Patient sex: F
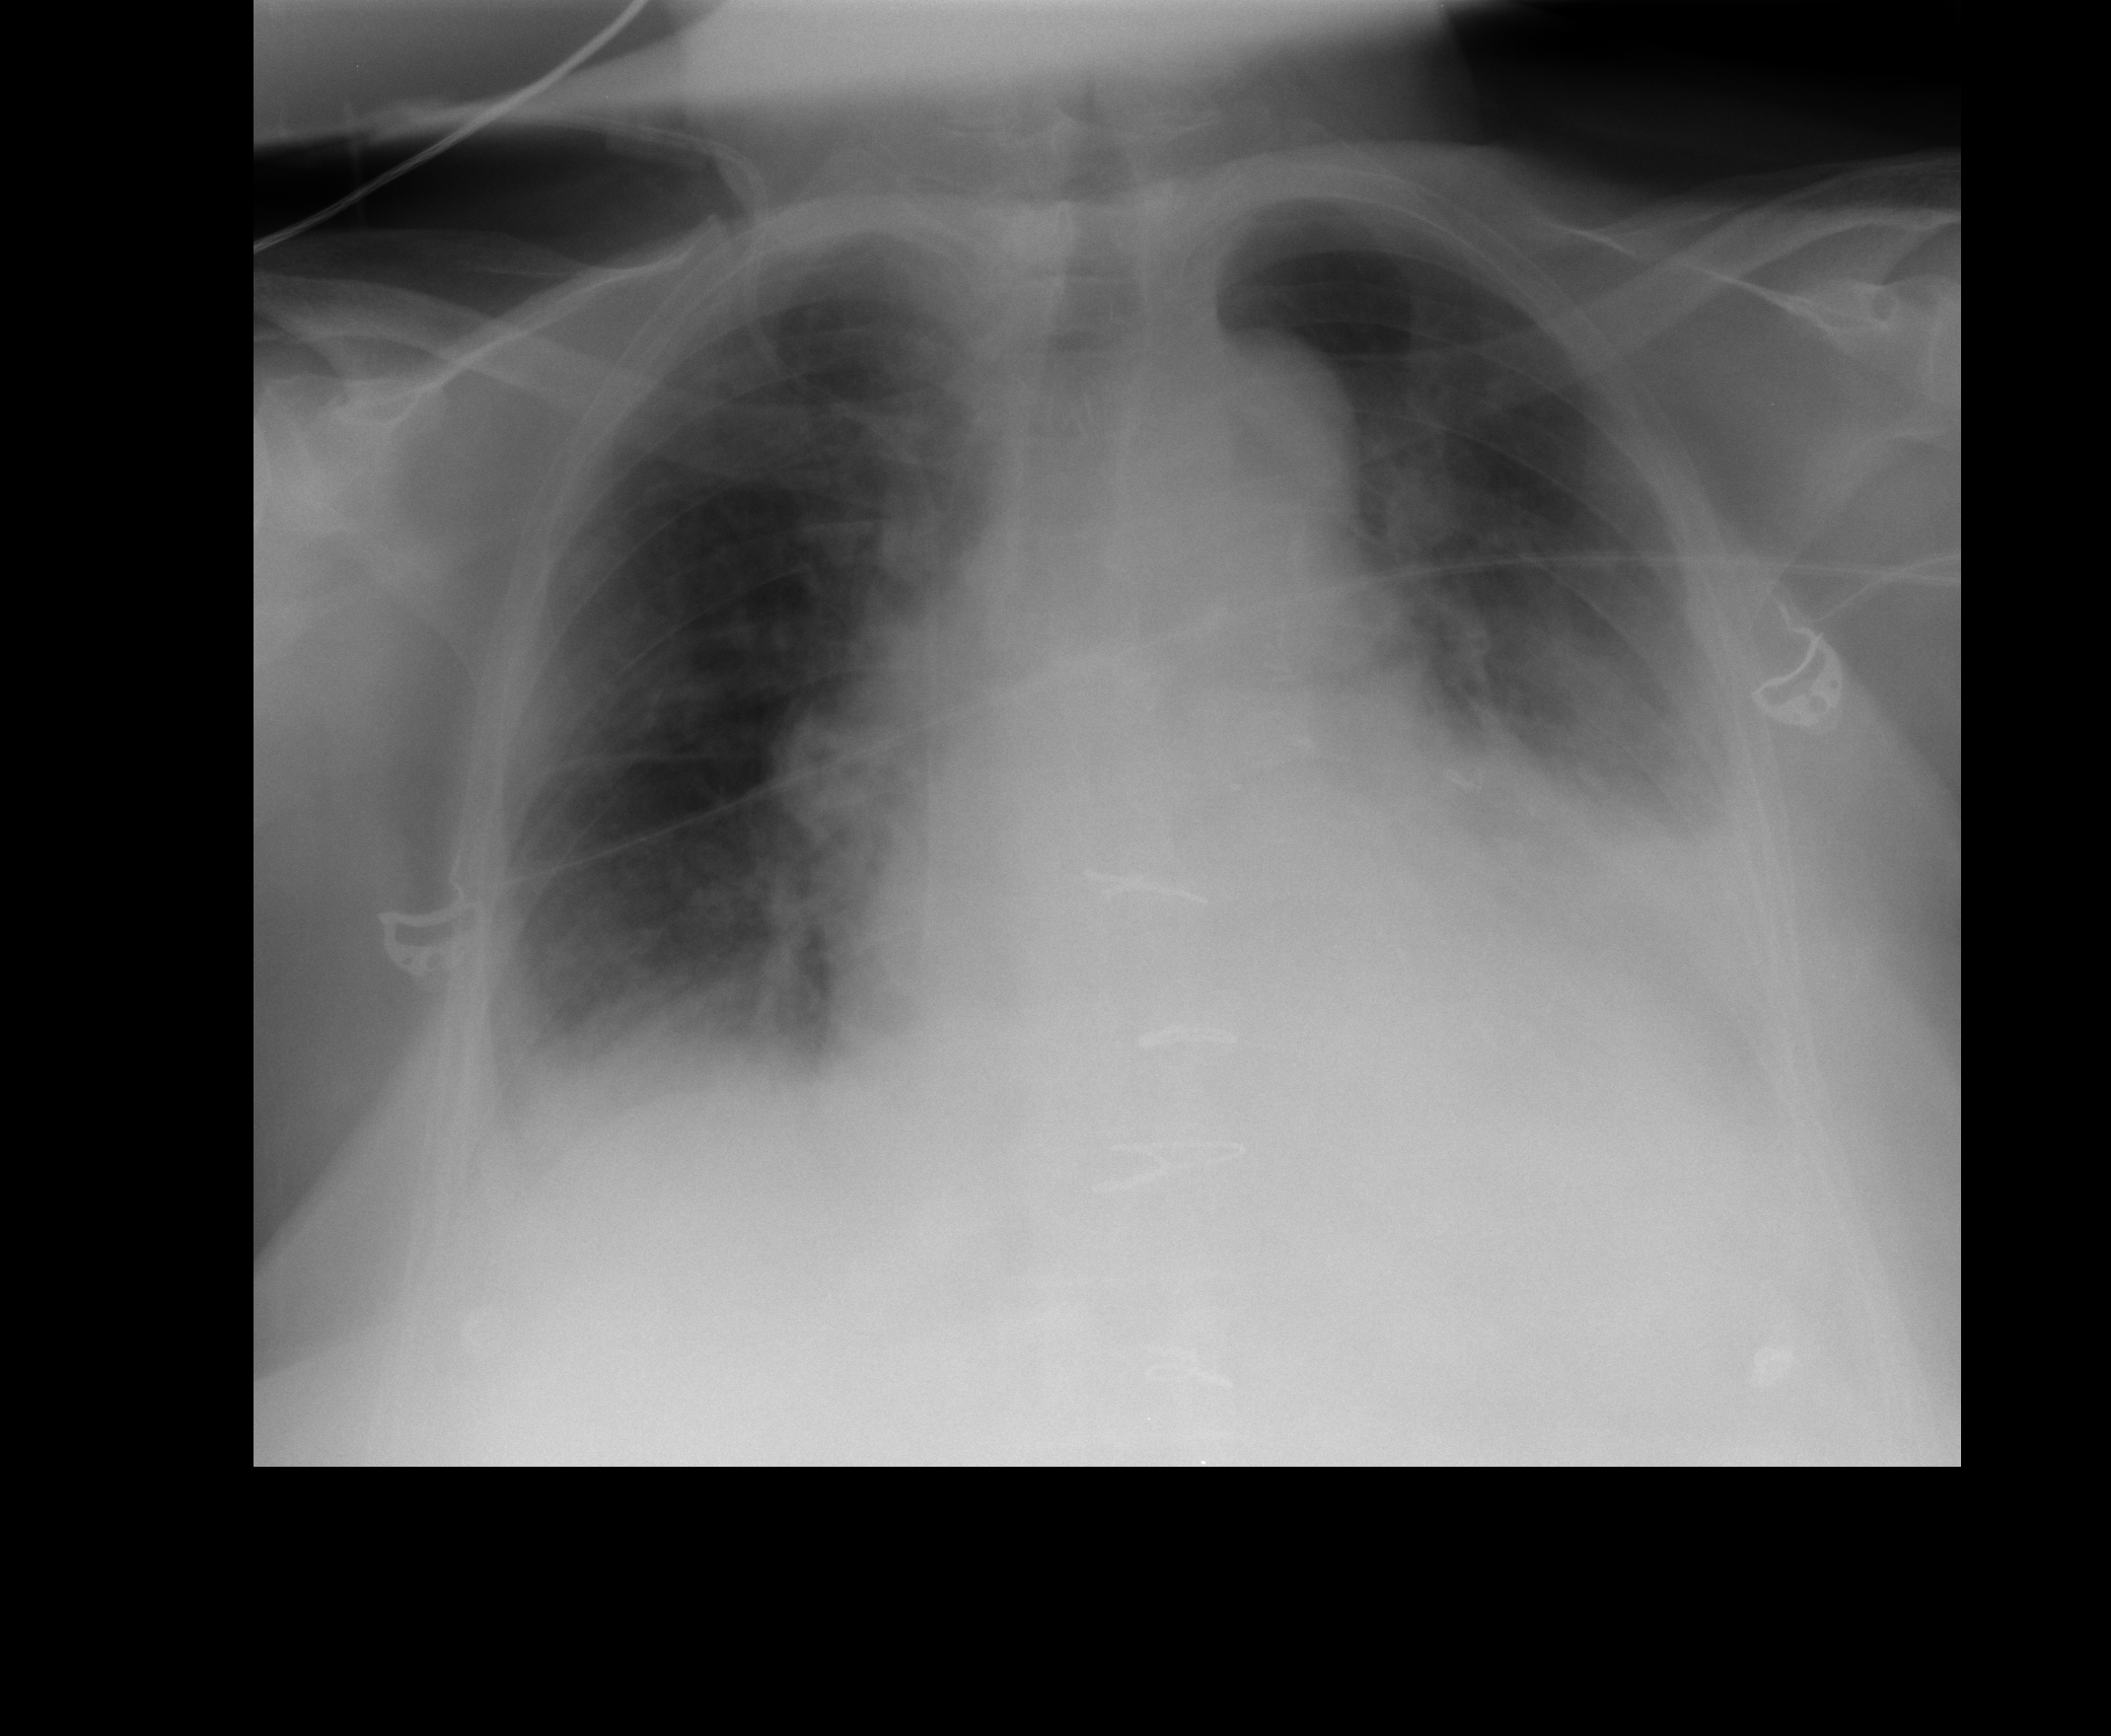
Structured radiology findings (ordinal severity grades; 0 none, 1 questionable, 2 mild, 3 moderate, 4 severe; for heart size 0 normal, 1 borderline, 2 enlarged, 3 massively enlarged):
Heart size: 3
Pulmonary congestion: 2
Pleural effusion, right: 1
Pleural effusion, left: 2
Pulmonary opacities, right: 0
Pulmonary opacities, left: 0
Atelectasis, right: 0
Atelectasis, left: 0